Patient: sex F, age 82
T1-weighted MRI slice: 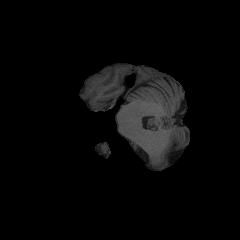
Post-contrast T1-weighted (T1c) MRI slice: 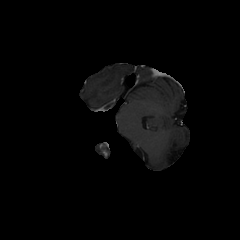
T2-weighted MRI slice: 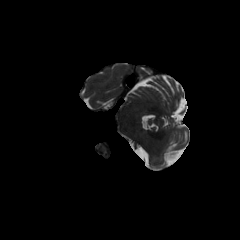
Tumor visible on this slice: no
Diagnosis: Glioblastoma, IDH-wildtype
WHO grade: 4